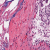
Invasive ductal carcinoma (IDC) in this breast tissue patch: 0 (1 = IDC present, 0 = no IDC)